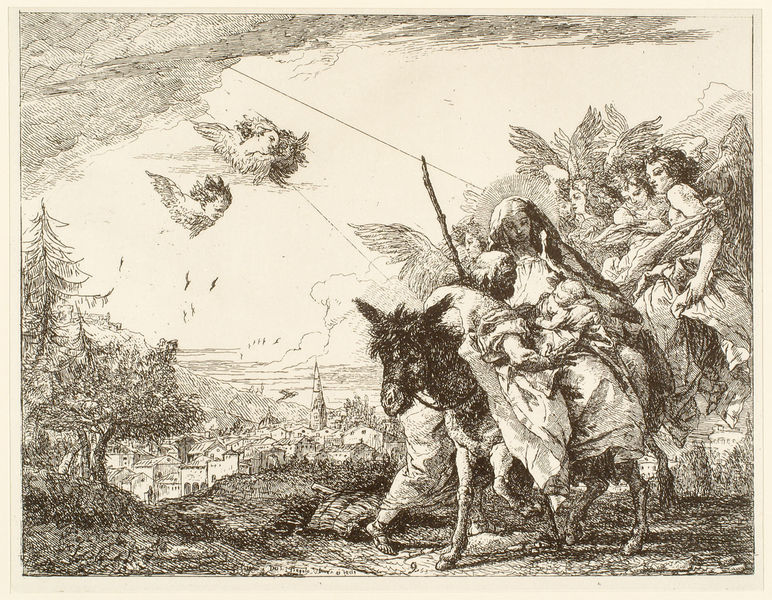
Titel: Die Flucht nach Ägypten
Künstler: Domenico Giovanni Tiepolo
Institution: Berlin, Kupferstichkabinett
Schlagwörter: baum, berg, flügel, himmel, mann, wolken, bäume, frauen, kirchturm, mädchen, stadt, frau, männer, schwarz, zeichnung, tier, weg, wolke, leinen, häuser, vögel, kirche, gewand, kind, ohren, esel, pferd, stock, turm, engel, beine, hufe, reiten, dorf, baby, krieg, flucht, knabe, radierung, tanne, jesus, maria, josef, geleit, ägypten, jesuskind, flgel, weg hilfe